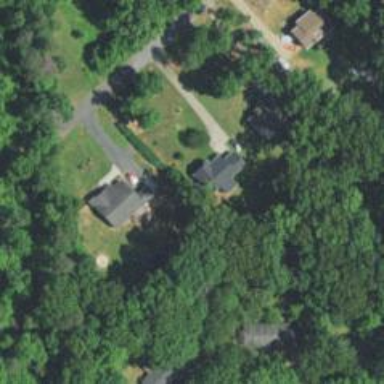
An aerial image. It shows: Driveway.